Interaction volume radius: 5 \u00c5
Interaction volume height: 15 \u00c5
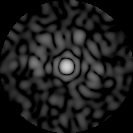
Disorder parameter: 0.8007